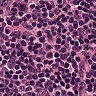
Metastatic tissue present: no